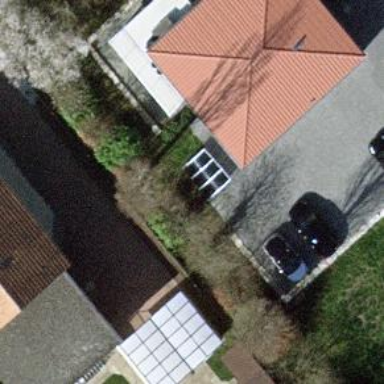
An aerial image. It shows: Driveway made of paving stones.